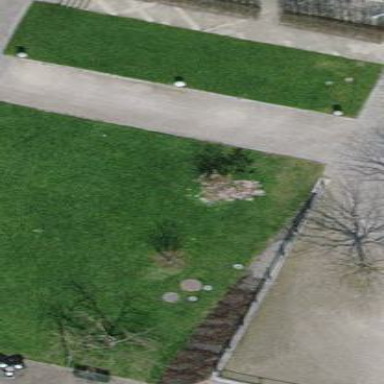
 covered in grass. There is climbing frame playground nearby."